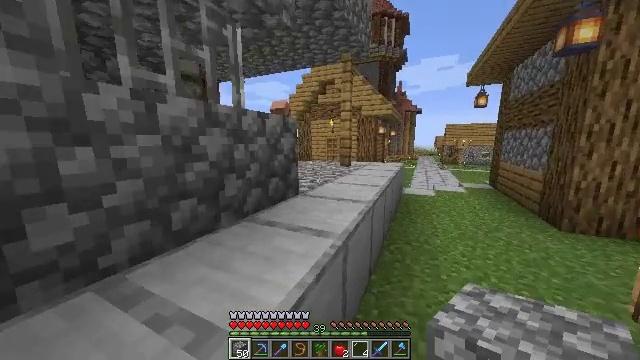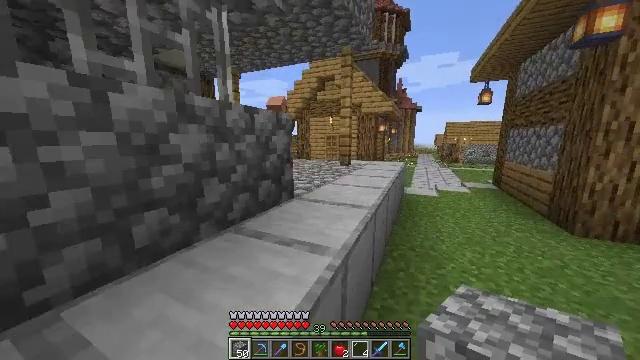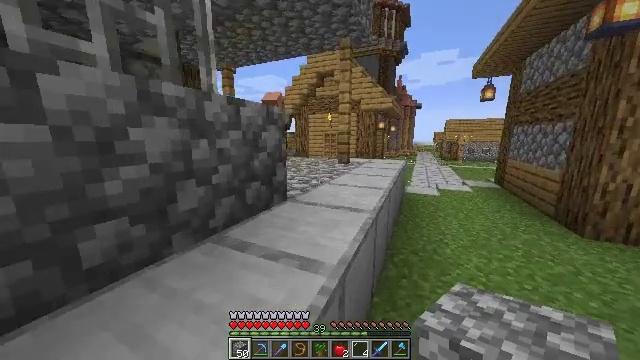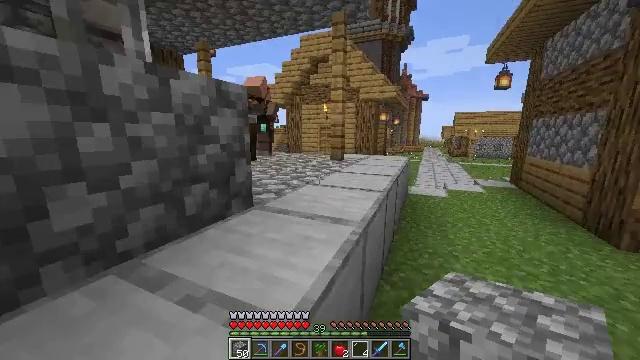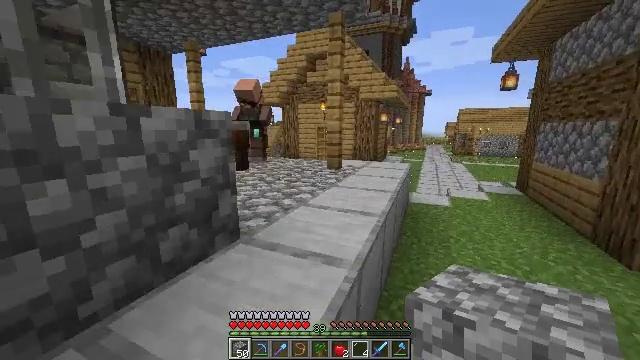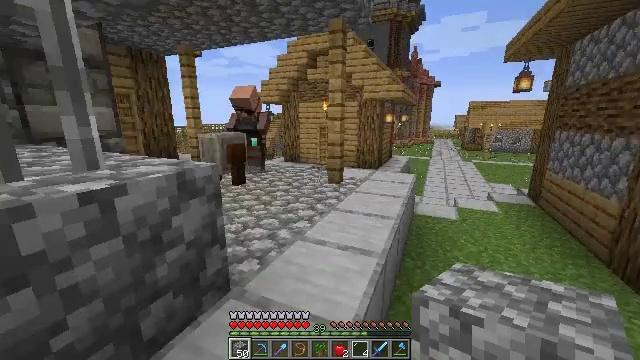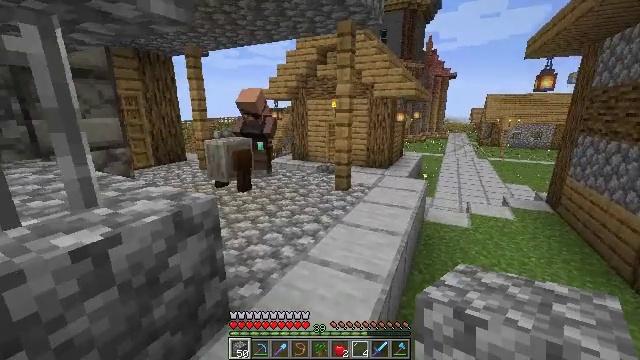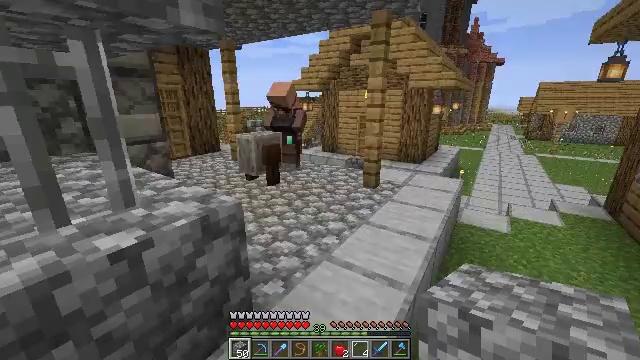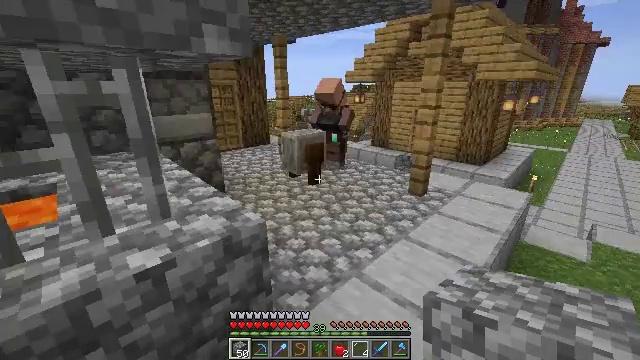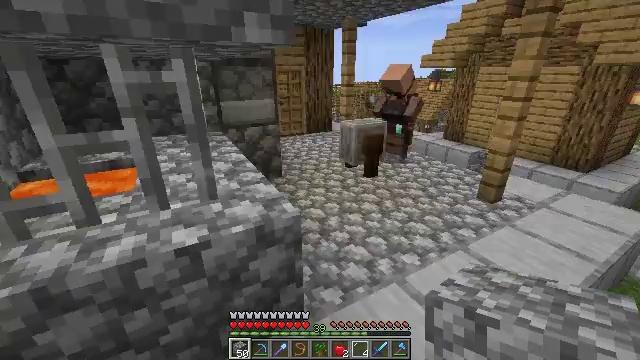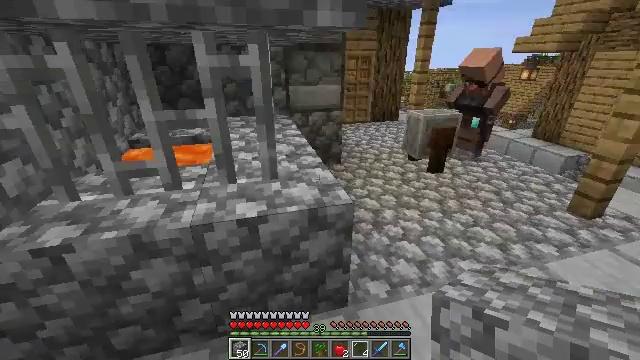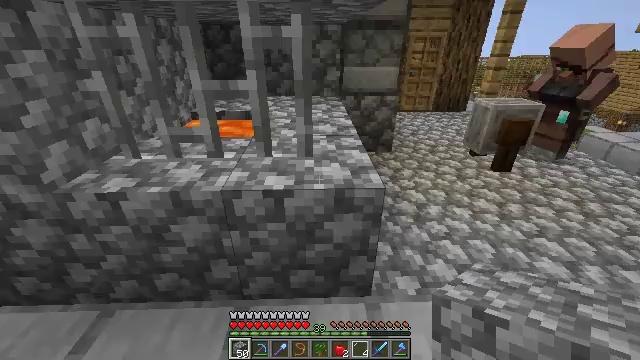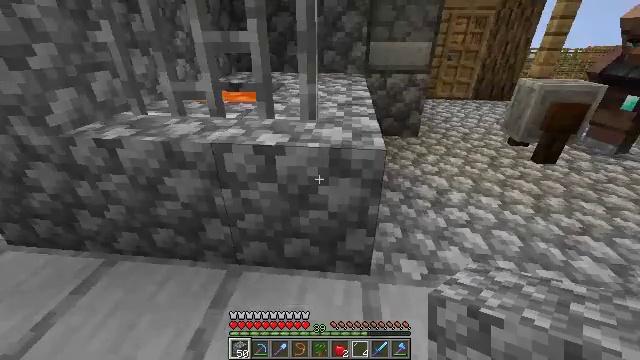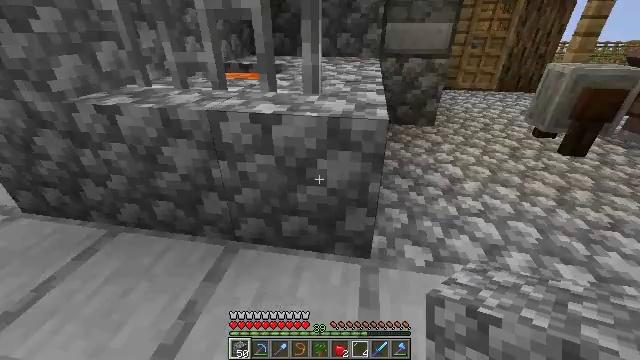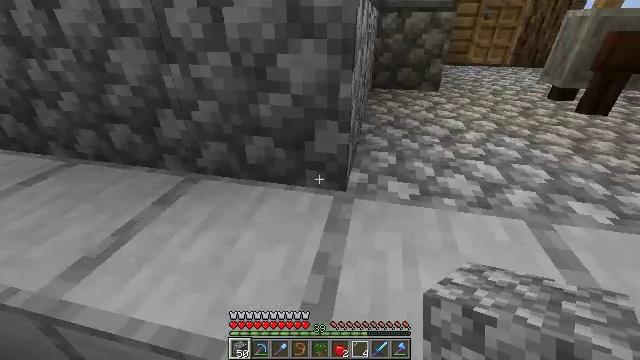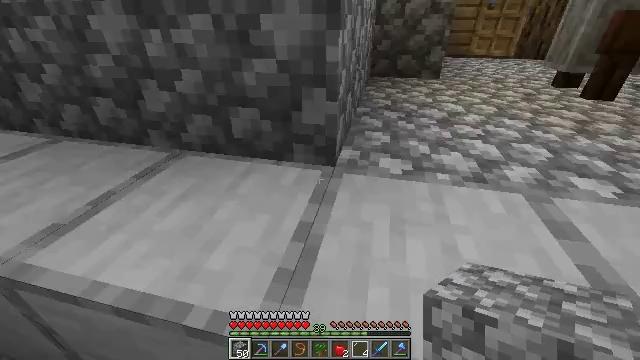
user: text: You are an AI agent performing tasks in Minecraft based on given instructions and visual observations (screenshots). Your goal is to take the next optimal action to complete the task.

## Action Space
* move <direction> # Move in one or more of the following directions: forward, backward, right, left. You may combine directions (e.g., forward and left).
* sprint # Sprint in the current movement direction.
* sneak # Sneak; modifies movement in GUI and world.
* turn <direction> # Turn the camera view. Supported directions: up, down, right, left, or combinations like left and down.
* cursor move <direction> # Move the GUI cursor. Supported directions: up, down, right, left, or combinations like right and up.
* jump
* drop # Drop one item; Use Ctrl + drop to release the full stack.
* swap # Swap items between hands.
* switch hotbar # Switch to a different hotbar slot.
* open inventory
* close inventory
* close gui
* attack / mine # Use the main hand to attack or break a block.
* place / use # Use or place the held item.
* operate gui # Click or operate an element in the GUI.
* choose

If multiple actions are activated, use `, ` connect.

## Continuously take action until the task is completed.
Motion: motion action
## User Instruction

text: Break the mossy cobblestone to gather materials.
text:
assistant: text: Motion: move forward
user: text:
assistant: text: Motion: move forward
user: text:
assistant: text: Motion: move forward
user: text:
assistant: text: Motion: move forward, jump
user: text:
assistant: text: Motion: move forward and move right, turn down, jump
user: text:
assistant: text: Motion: move forward and move right, turn left and down, jump
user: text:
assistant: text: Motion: move forward and move right, turn left and down, jump
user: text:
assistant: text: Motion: move forward and move right, turn left and down, jump
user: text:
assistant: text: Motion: move forward and move right, turn left and down, jump
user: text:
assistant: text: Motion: move forward and move right, turn left and down, jump
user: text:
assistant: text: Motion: move forward and move right, turn left and down
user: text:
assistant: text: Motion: move forward and move right, turn left and down
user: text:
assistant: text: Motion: move forward and move right, turn left and down
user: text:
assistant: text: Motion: move right, turn left
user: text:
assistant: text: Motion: move right
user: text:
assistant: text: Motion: move right
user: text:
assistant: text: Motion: move right
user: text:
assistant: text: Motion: move right
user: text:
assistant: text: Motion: move right
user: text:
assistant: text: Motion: move right, turn right and up
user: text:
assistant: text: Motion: move right, turn right and up
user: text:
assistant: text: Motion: turn right and up
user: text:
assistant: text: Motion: turn up
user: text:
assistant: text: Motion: turn left and up
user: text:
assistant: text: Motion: turn left and up
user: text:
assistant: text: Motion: turn left and up
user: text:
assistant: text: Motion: no_op
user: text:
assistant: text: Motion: no_op
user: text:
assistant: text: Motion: no_op
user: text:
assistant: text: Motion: no_op